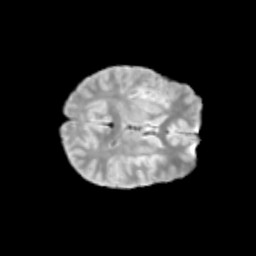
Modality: T2w
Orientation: axial
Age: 12
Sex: male
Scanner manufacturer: siemens
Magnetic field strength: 3 T
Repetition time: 3.8 s
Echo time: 0.07 s